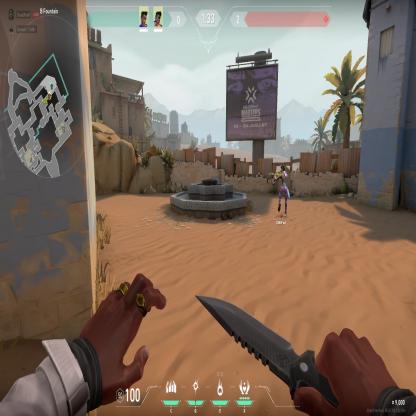
Label: teammate